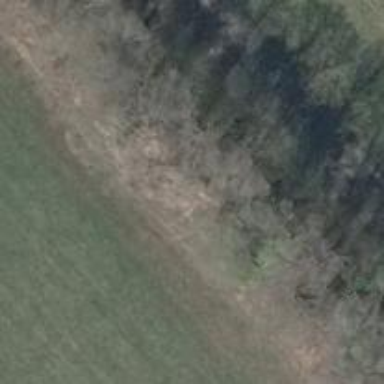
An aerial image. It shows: Hunting stand.